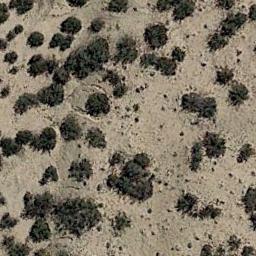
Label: chaparral